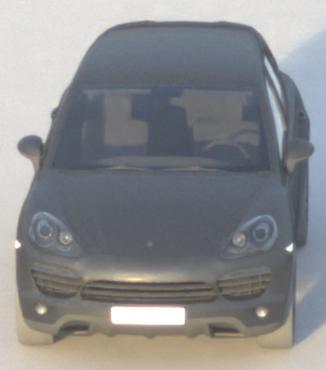
Make: Porsche
Model: Cayenne
Detailed model: Cayenne (958)
Model produced from: 2010/05
Model produced until: 2014/07
Doors: 5
Color: gray
Road condition: dry road
Daytime: sunrise or sunset
Contrast: low contrast